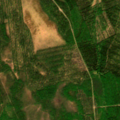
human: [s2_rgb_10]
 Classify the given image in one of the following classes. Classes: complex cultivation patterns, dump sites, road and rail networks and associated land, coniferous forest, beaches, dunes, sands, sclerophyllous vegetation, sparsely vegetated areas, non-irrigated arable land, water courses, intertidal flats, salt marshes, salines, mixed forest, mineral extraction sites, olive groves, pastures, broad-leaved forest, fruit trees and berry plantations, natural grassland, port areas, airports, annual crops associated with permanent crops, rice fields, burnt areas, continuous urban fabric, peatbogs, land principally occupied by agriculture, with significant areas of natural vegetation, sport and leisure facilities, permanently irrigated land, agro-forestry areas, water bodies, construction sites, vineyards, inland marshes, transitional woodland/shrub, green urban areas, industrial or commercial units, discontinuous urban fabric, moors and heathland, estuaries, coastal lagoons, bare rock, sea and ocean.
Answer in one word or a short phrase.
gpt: mixed forest